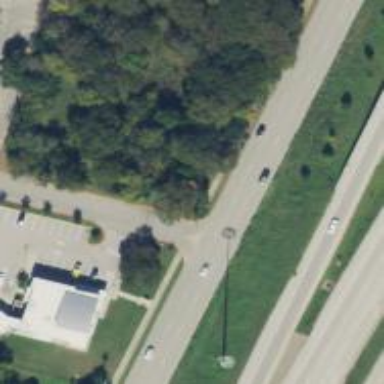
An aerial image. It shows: Secondary road with frontage road.